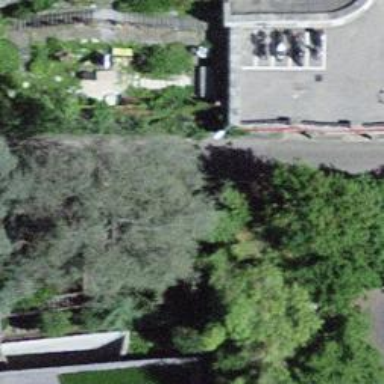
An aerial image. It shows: Retaining wall.